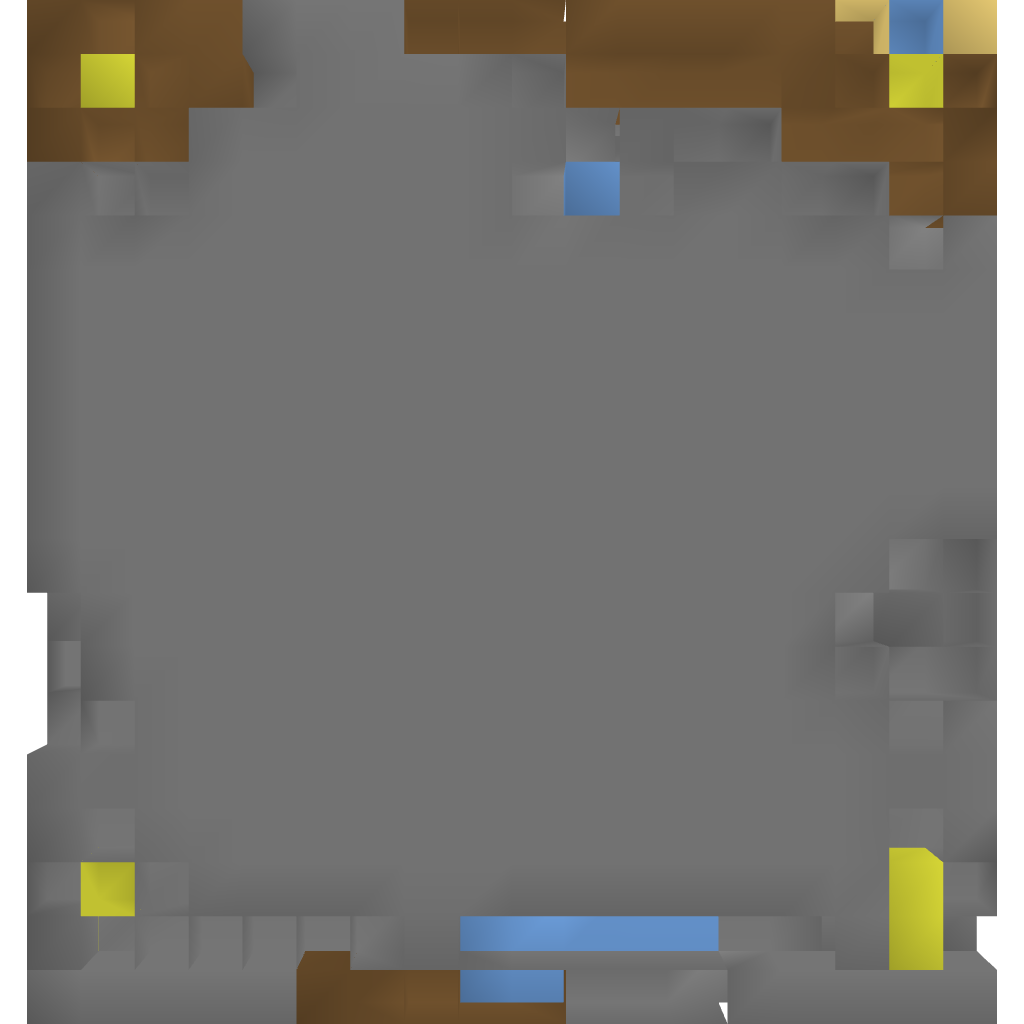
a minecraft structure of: Underground Witches Garden bad low quality